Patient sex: F
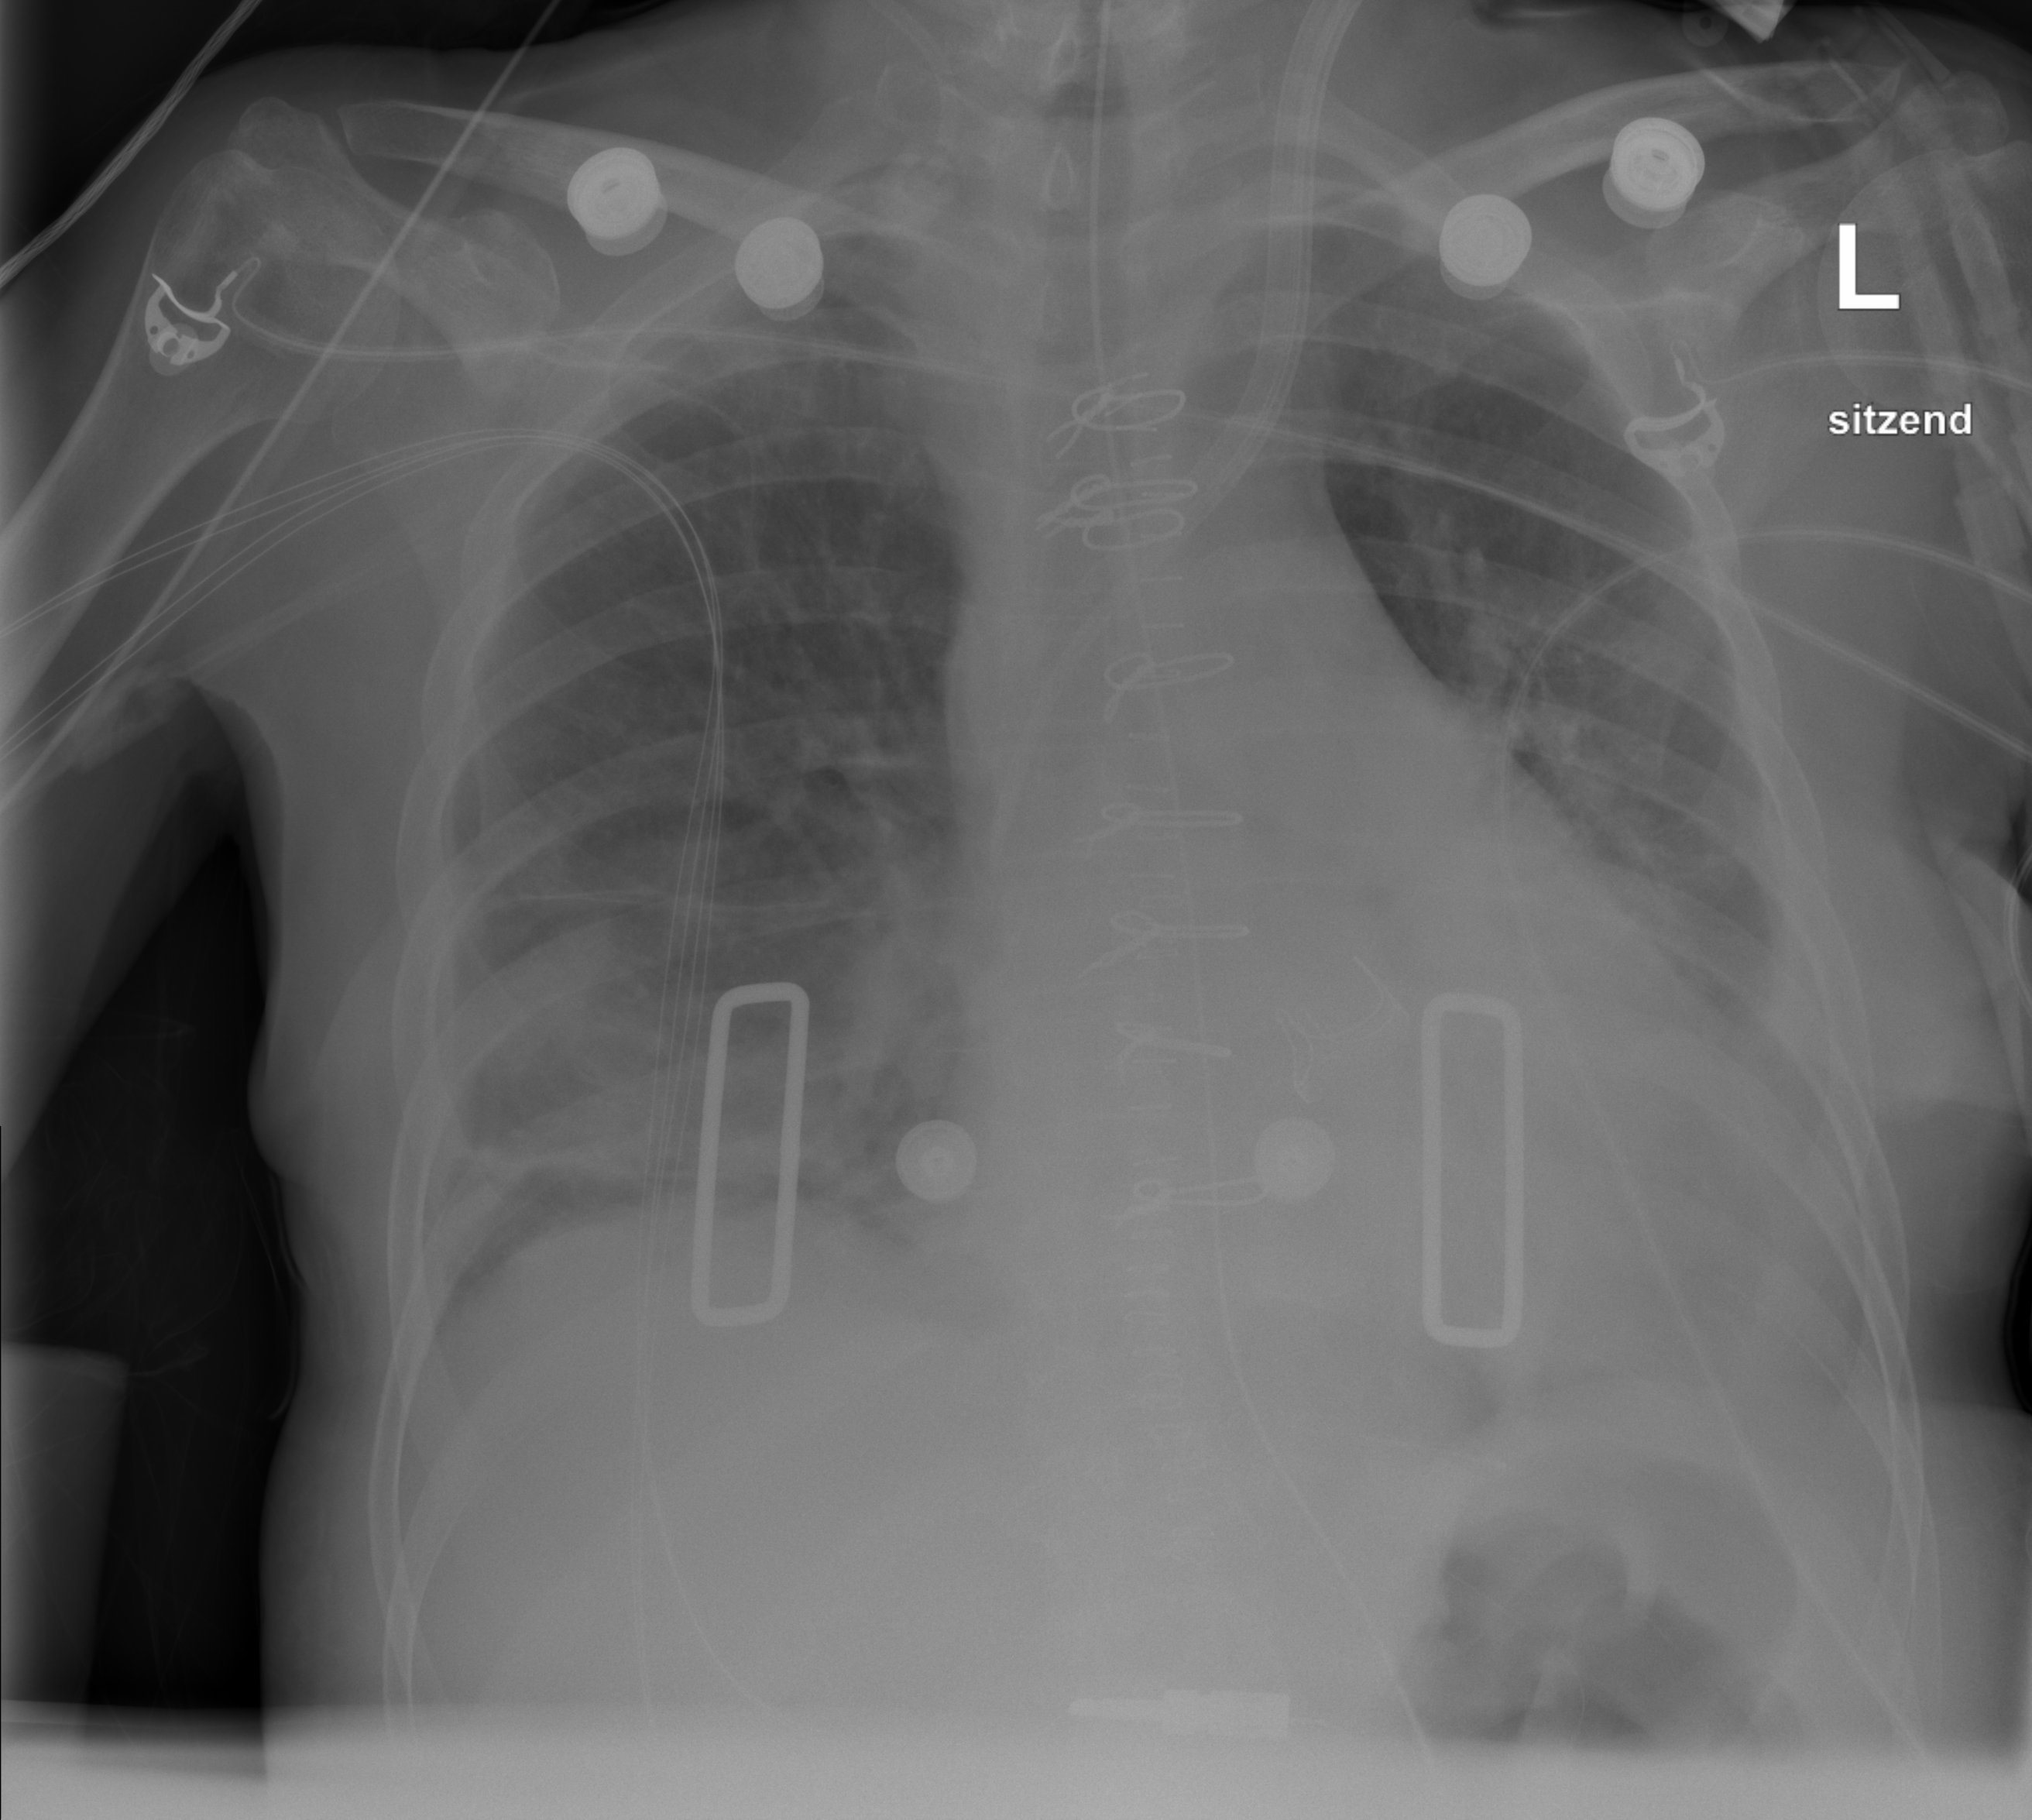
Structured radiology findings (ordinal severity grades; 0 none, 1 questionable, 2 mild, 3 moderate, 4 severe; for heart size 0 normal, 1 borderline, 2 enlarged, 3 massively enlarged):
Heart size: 2
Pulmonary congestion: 2
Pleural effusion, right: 0
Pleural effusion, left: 2
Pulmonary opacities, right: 0
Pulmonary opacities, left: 0
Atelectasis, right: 2
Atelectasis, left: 2